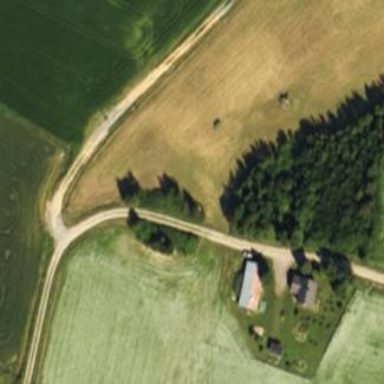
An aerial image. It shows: Farmyard area.